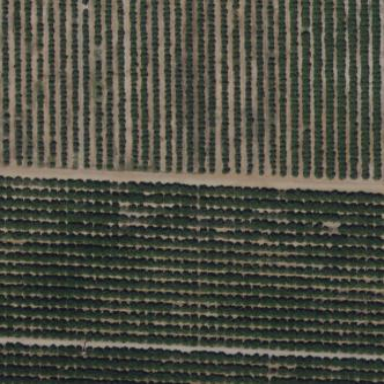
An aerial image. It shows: Orange orchard with beautiful orange trees.